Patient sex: M
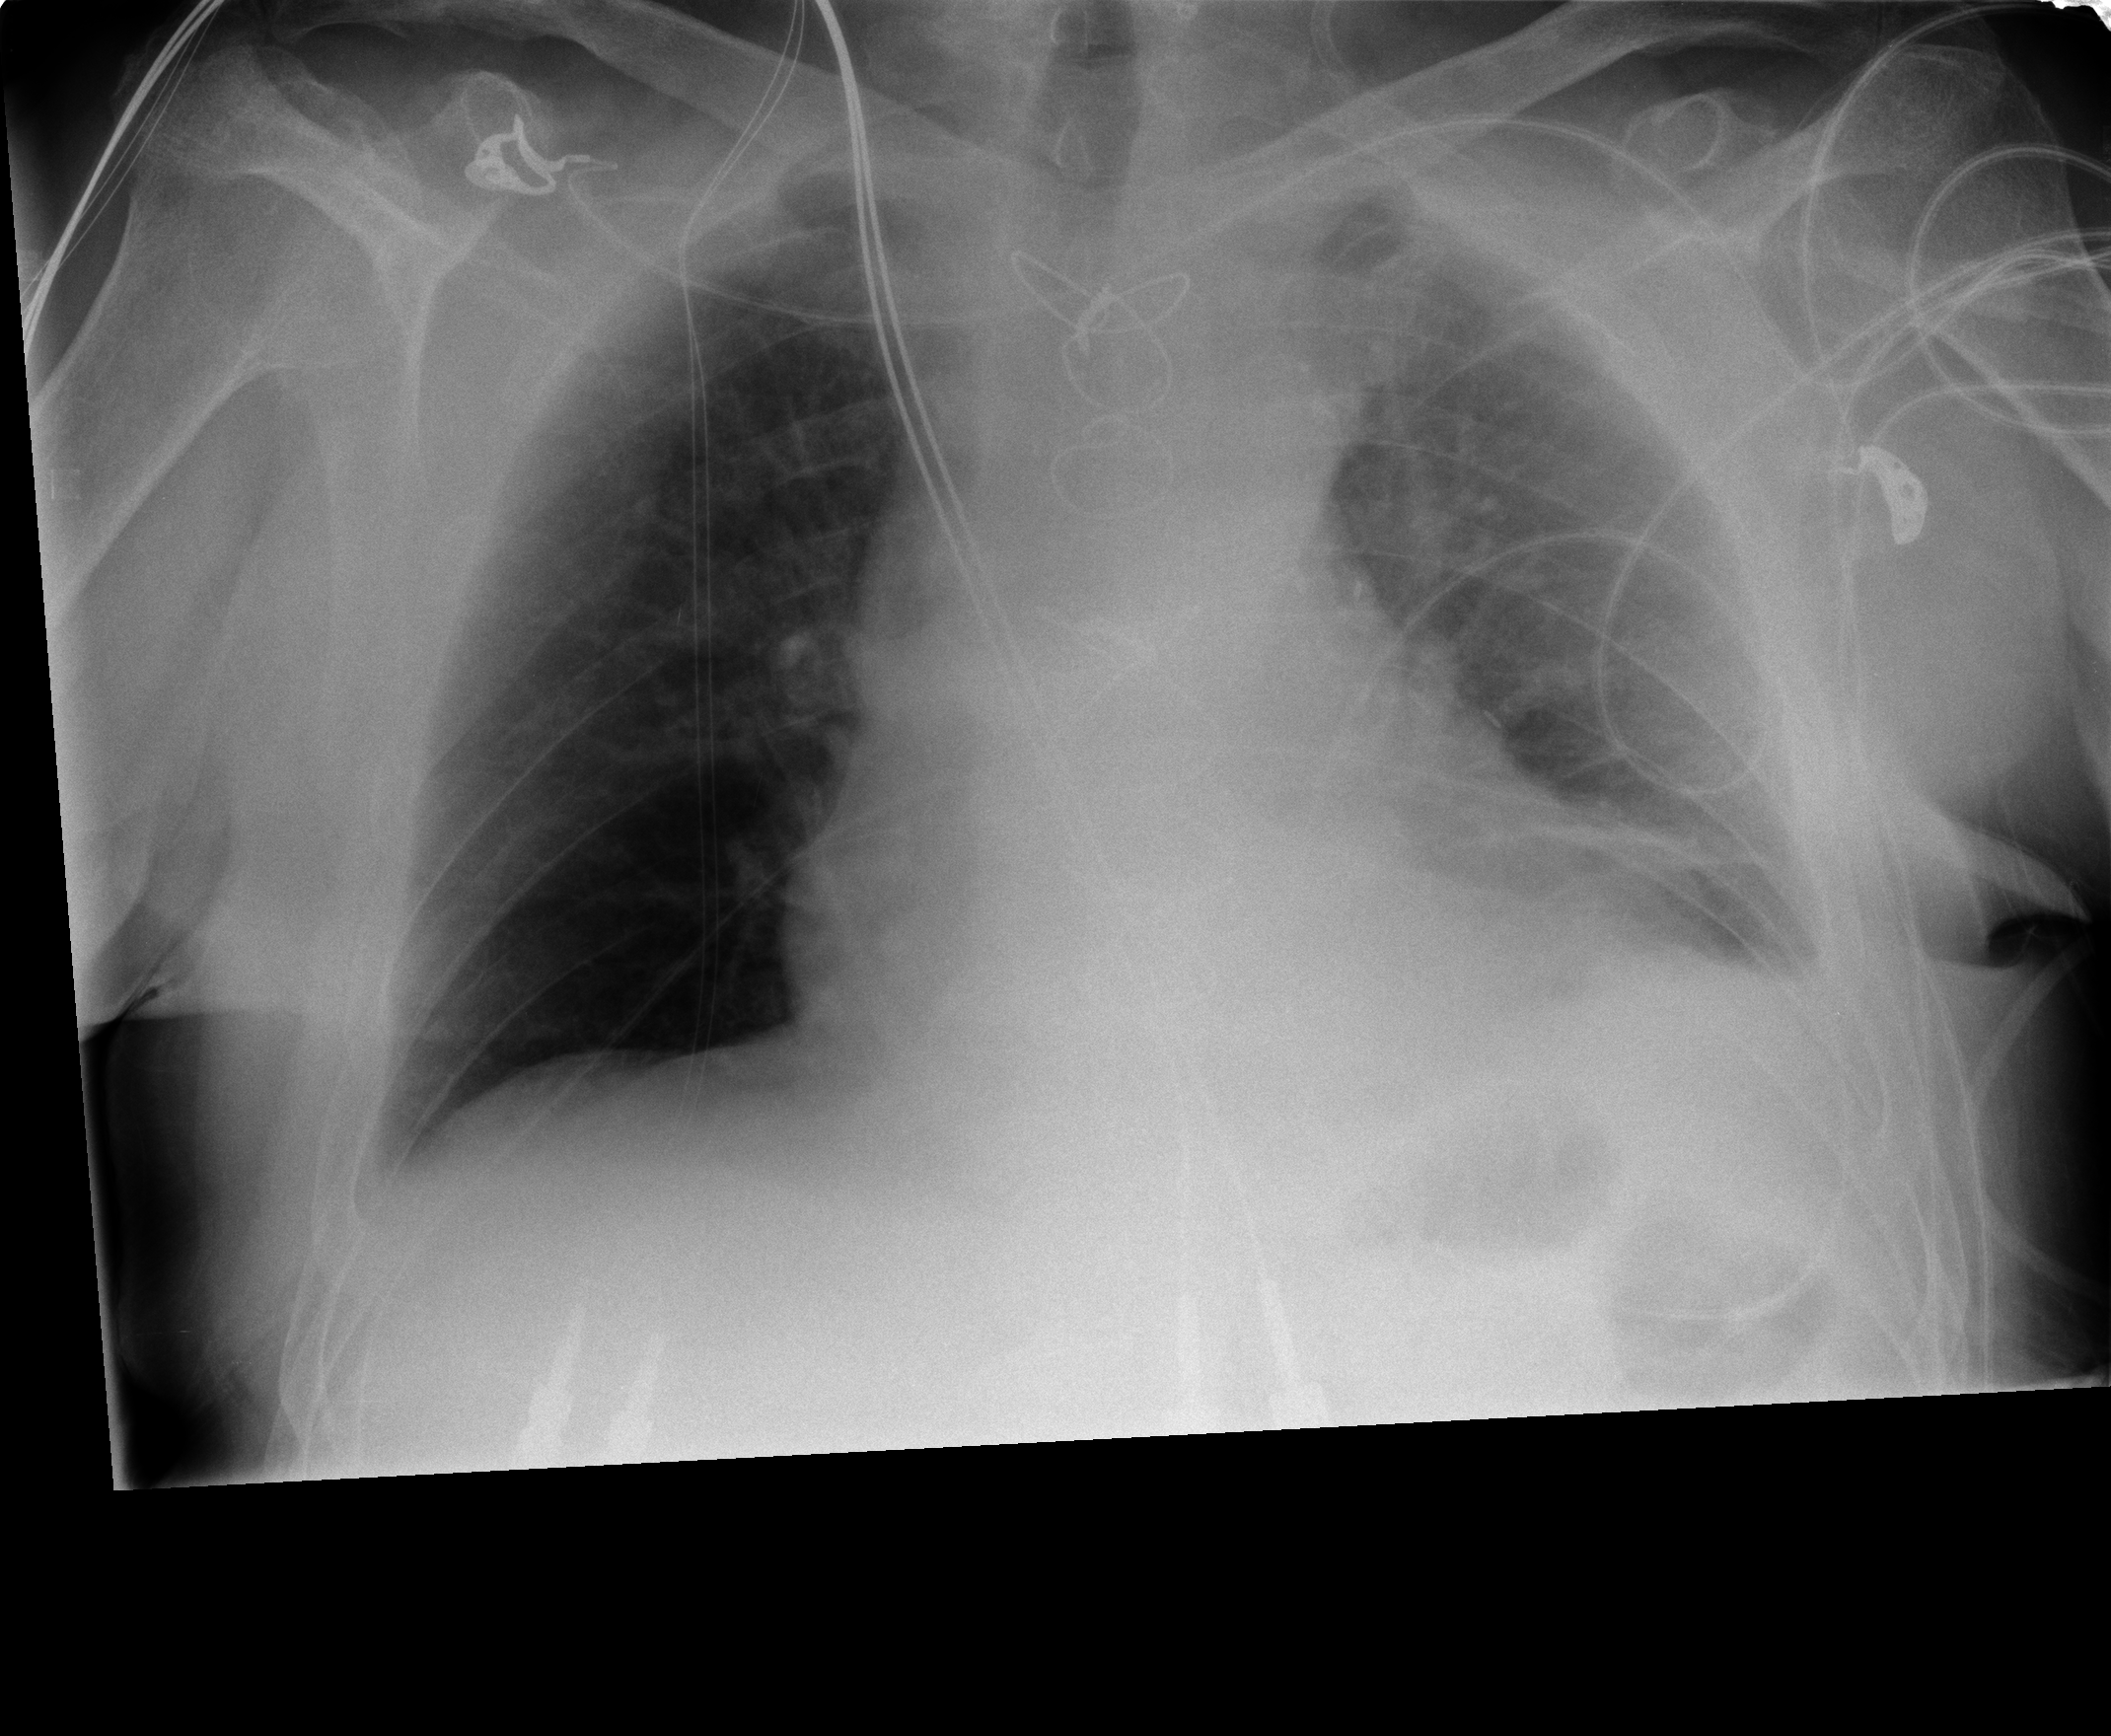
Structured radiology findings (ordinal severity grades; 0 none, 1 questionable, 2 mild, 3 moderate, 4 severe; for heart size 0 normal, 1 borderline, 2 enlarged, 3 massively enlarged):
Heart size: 2
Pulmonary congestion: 0
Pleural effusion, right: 0
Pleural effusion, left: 2
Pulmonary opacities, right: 0
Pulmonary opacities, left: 0
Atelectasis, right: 0
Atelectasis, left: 2